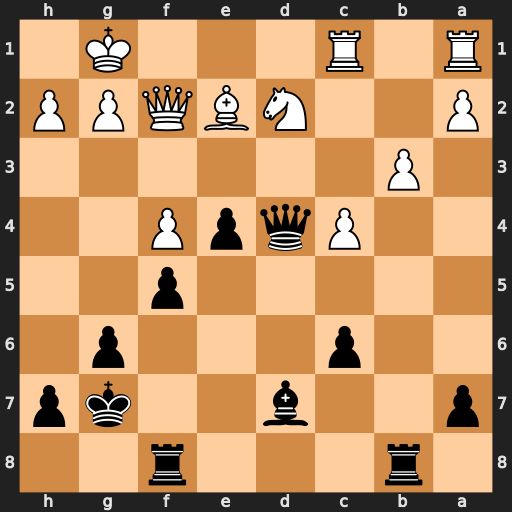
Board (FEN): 1r3r2/p2b2kp/2p3p1/5p2/2PqpP2/1P6/P2NBQPP/R1R3K1
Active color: b
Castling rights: -
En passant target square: -
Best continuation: e3 Qg3 exd2+